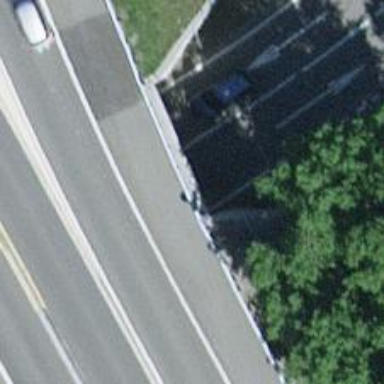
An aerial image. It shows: Service road with asphalt surface passing through tunnel.